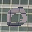
Label: 0